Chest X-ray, PA view. Patient: 38 years old, sex M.
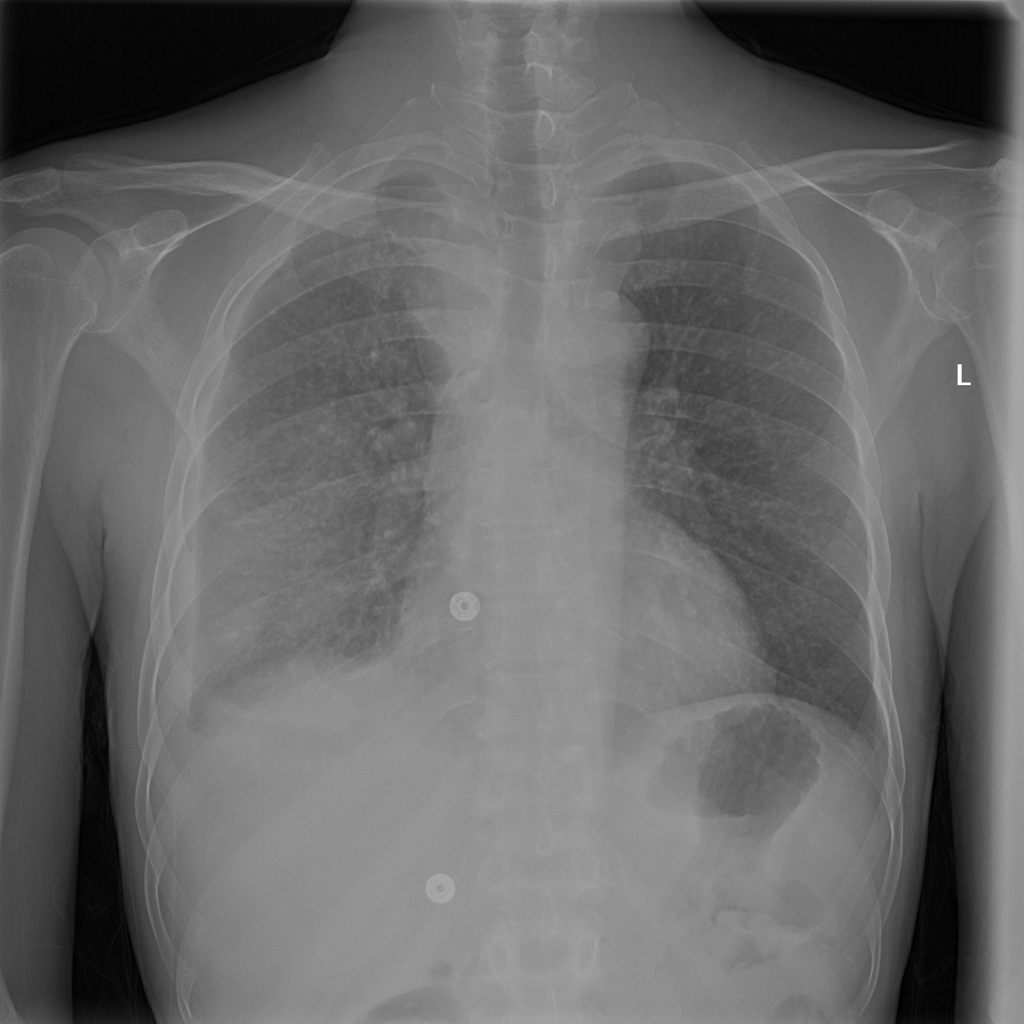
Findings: Effusion, Nodule